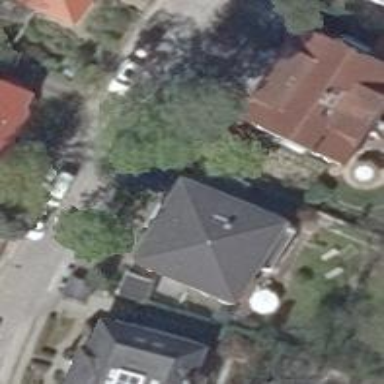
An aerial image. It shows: Simple and straightforward house.